Interaction volume radius: 5 \u00c5
Interaction volume height: 50 \u00c5
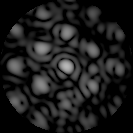
Disorder parameter: 0.508